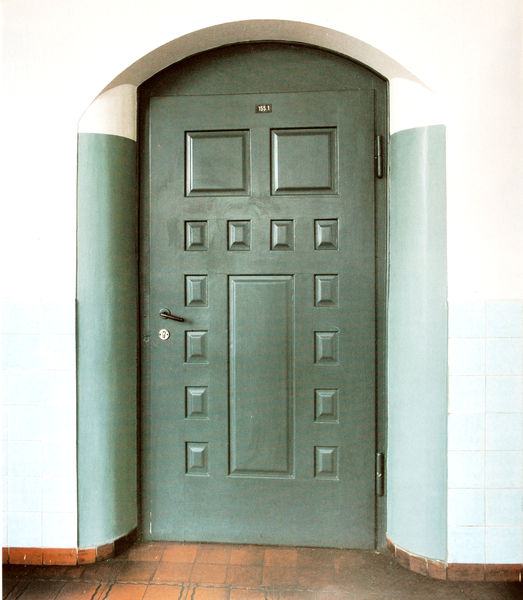
Titel: Universität Jena (Tür im Flur - Wandfliesen erneuert)
Künstler: Theodor Fischer
Standort: Jena
Institution: Friedrich-Schiller-Universität
Schlagwörter: blau, weiß, grün, braun, grau, holz, pfeiler, schwarz, säule, säulen, tür, türkis, haus, rot, schloss, muster, wand, architektur, rahmen, silber, sockel, stein, türbogen, feld, felder, boden, interieur, rund, bogen, parkett, schule, fischer, moderne, modern, mauer, farbe, formen, oliv, pilaster, rundbogen, angst, jugendstil, wohnung, verzierung, türrahmen, glänzend, metall, durchgang, tor, foto, fotografie, rechtecke, kante, wände, griff, eingang, fugen, gang, kopfstein, schild, rechteck, münchen, jugenstil, kupfer, fliesen, angel, flur, kachel, kacheln, türstock, kasten, photo, bauhaus, segmentbogen, quadrate, scharniere, klinke, türklinke, öffnung, türöffnung, klinker, laibung, putz, zelle, scharnier, türgriff, türschloss, geruch, rotbraun, sturz, ausgang, kasetten, kassetten, schlüssel, fließen, kassettentür, tur, korbbogen, reliefs, krankenhaus, stahl, kanten, abgerundet, füllung, art deco, geometrie, quadrat, viereck, vierecke, bau, nummer, schlüsselloch, verschlossen, mietshaus, haustür, quadratisch, angeln, kasette, steinzeug, holztür, wölbung, ordnung, verwaltung, porte, leibung, gewände, universität, theodor fischer, eingangstür, stichbogen, behörde, felderung, luisenschule, jena, abgefast, abweisend, bürokratie, einverlaibt, fasen, flurtür, füllungen, guckloch, kesetten, lackierte tür, rektorat, sachlichkeit, schultür, sicherheit, tonfliesen, täfelungl, türangeln, türdrücker, türendrücker, türschild, uni jena, univerität jena, versclossen, fließe, weiße wand, gefache, schnitzarbeiten, pforte, geschlossen, kerbungen, schlüselloch, tür grün 155 1 fliesen schloss verschlossen, malachitgrün